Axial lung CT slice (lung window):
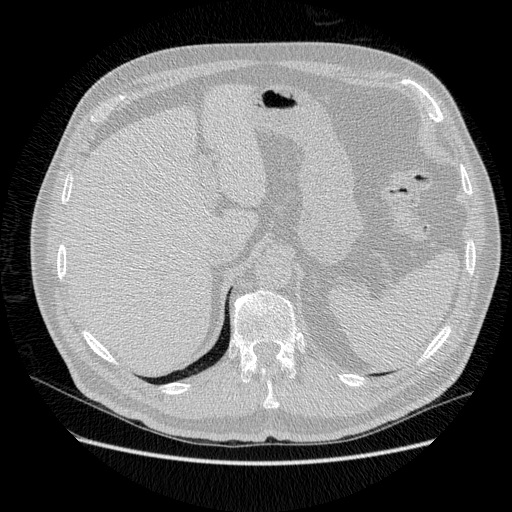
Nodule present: no